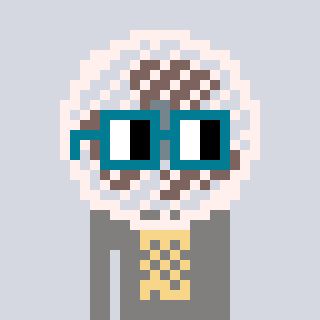
a pixel art character with square dark green glasses, a fan-shaped head and a bluegrey-colored body on a cool background